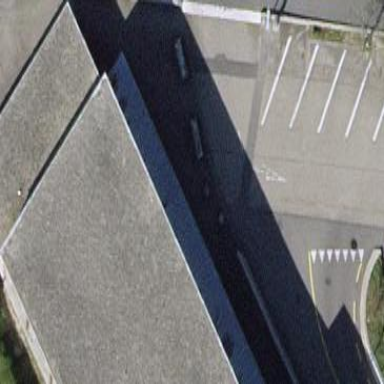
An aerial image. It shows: Bicycle parking area.